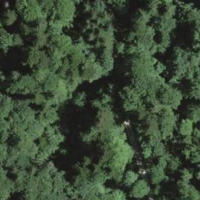
EUNIS habitat code: 44
Species observed at this site:
Silene dioica